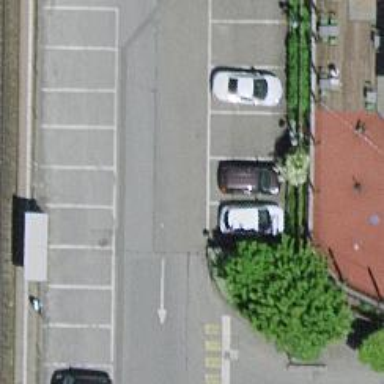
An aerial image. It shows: Charging station.